Field crop: maize
Growth stage: 2
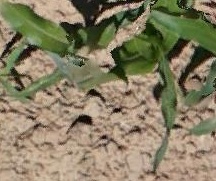
Species: maize